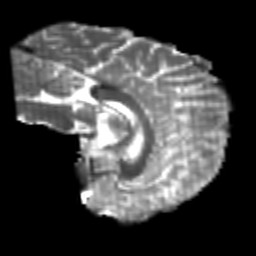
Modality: T2w
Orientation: sagittal
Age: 24
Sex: male
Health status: healthy
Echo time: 0.074 s